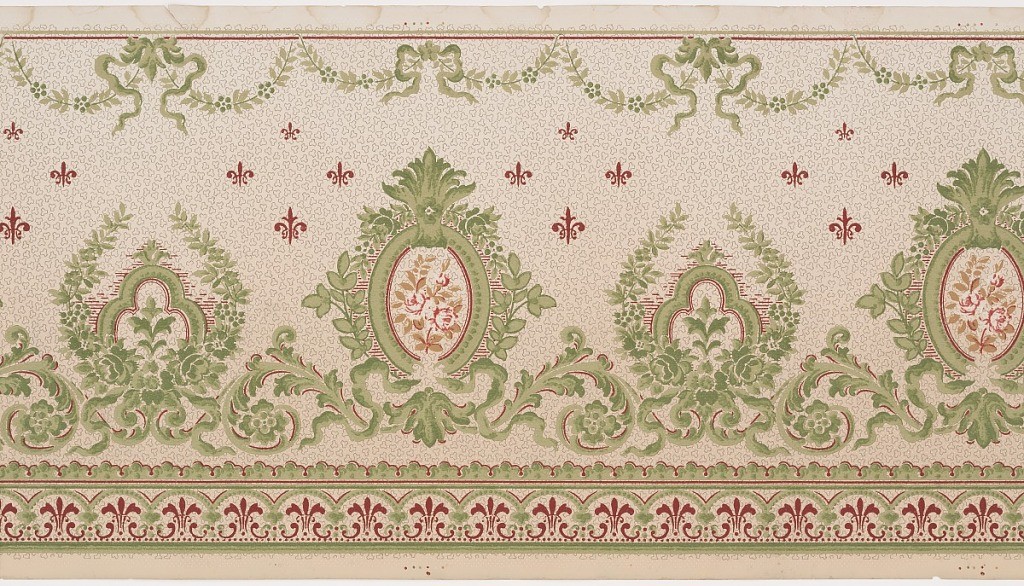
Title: Frieze
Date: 1905–1915
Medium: Machine-printed paper
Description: This frieze features a horizontal repeat of alternating oval and trefoil medallions bordered by leafy branches and linked by foliate scrollwork. The bottom of the panel is edged with a stylized vegetal scalloped border, and the top with a festooned garland of leaves, flowers and bows. Groupings of four fleur-de-lis icons fill the space between medallions, and an allover pattern of trefoils adds texture. This design is printed in tones of red, green and tan on a beige background.